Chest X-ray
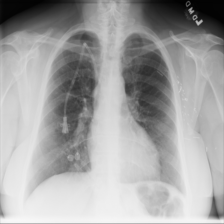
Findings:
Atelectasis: negative
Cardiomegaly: negative
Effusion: negative
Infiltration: negative
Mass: negative
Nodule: negative
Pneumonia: negative
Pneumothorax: negative
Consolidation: negative
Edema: negative
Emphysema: negative
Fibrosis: negative
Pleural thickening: negative
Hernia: negative